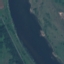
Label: River